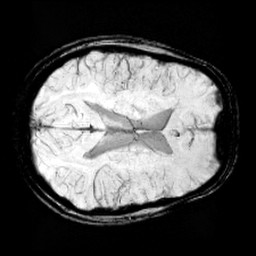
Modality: minIP
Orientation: axial
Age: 14
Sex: female
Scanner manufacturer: siemens
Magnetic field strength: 3 T
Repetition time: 0.027 s
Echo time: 0.02 s